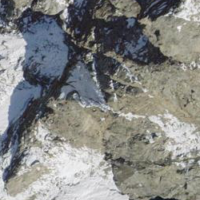
EUNIS habitat code: 49
Species observed at this site:
Saxifraga bryoides